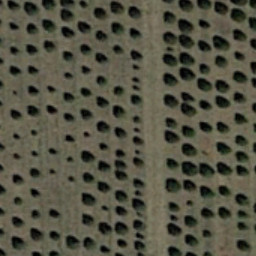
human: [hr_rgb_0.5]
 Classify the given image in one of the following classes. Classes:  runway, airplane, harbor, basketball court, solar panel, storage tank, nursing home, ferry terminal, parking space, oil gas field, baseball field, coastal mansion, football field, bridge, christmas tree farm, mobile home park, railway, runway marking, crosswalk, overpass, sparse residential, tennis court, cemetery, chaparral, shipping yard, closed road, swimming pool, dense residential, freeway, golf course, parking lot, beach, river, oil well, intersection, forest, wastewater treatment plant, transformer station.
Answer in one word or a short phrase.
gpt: christmas tree farm